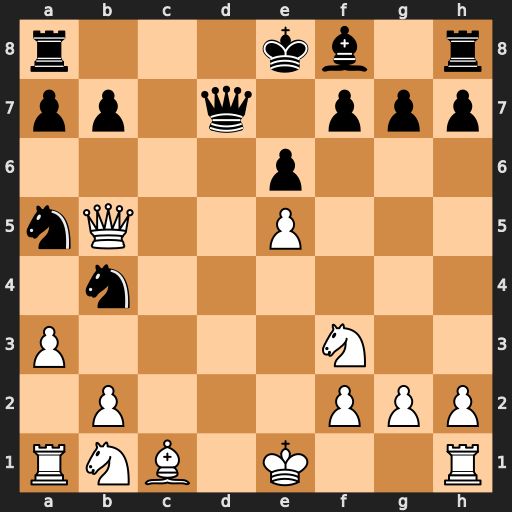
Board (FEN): r3kb1r/pp1q1ppp/4p3/nQ2P3/1n6/P4N2/1P3PPP/RNB1K2R
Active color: w
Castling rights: KQkq
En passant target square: -
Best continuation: Qxd7+ Kxd7 axb4